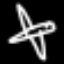
Label: airplane